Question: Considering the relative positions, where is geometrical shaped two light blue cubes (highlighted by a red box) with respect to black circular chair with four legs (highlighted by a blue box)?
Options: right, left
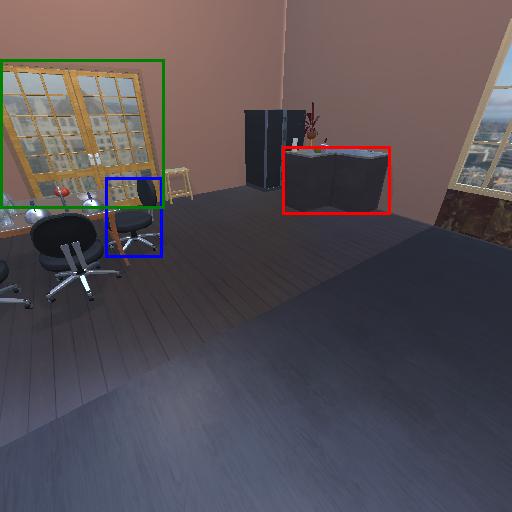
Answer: right